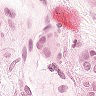
Metastatic tissue present: yes